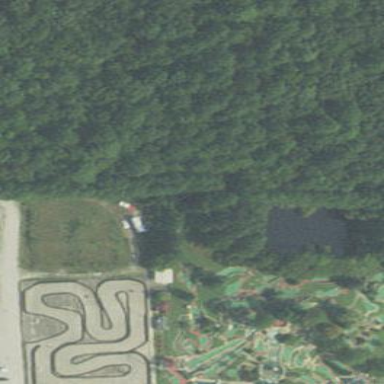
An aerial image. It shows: Miniature golf course.